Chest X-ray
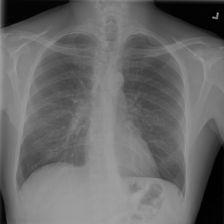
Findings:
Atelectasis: negative
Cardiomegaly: negative
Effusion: negative
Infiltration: negative
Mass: negative
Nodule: positive
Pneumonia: negative
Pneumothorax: negative
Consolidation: negative
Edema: negative
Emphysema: negative
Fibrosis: negative
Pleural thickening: negative
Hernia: negative